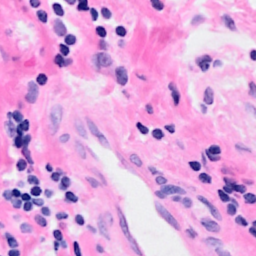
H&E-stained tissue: Breast